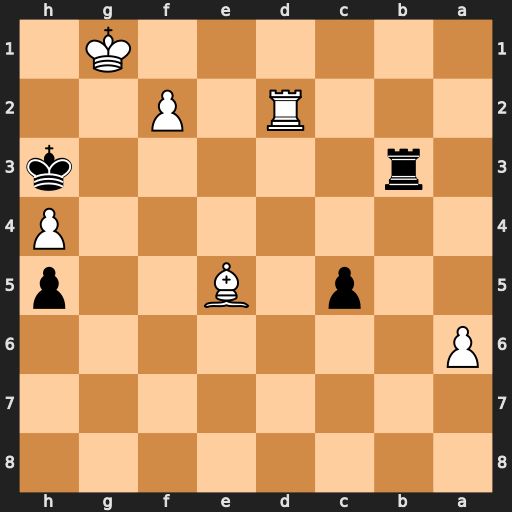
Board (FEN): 8/8/P7/2p1B2p/7P/1r5k/3R1P2/6K1
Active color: b
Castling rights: -
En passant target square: -
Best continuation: Rb1+ Rd1 Rxd1#